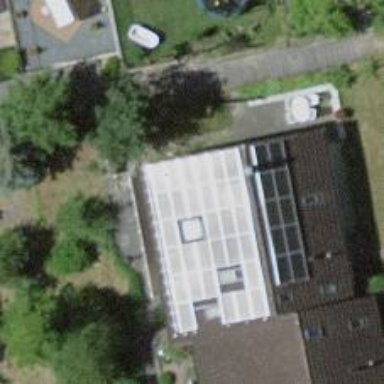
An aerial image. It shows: Solar power generator using photovoltaic method with solar photovoltaic panel types.